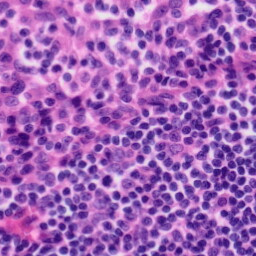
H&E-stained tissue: Tonsil